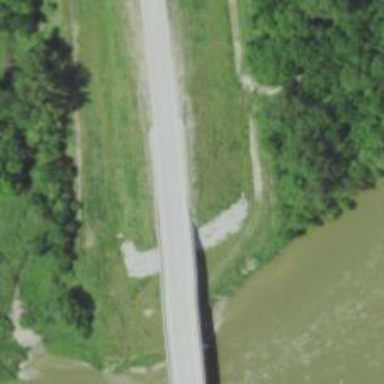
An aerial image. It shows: Secondary road with bridge.